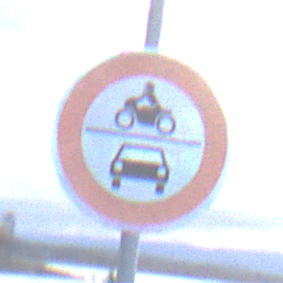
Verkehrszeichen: VerbotKraftfahrzeuge
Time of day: SunriseSunset
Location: Outdoor (Suburban)
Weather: PartlyCloudy
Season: NotSpecified
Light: Natural